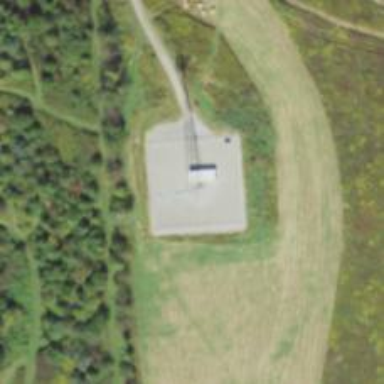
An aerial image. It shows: Communication mast tower.